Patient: sex M, age 29
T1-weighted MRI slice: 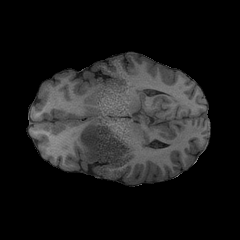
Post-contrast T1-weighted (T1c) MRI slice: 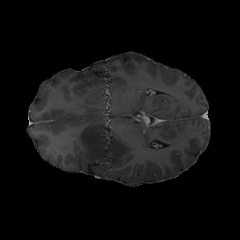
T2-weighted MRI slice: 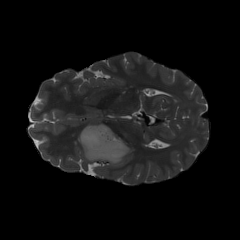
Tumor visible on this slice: yes
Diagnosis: Astrocytoma, IDH-mutant
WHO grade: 2